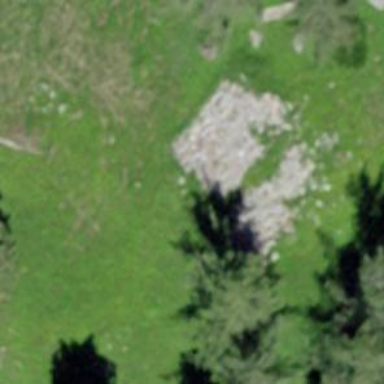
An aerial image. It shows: Historic building in ruins.